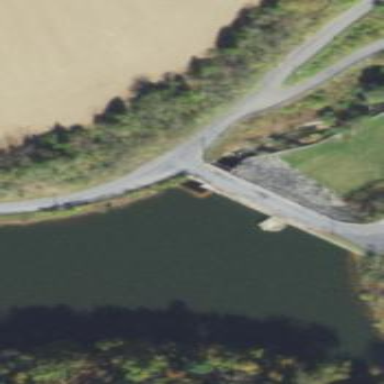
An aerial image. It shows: Dam across waterway.